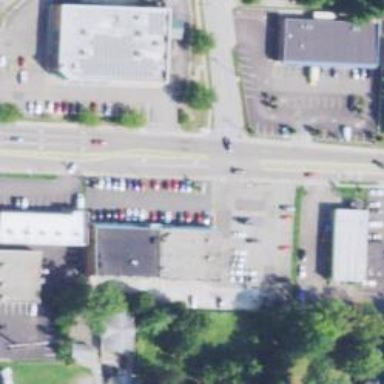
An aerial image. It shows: Convenience shop.